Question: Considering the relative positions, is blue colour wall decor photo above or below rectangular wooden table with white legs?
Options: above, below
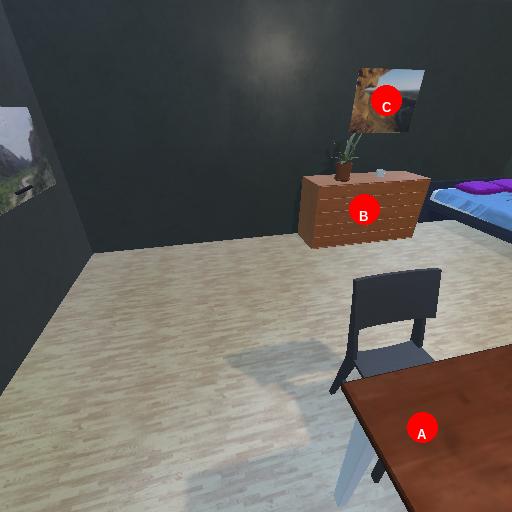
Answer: above